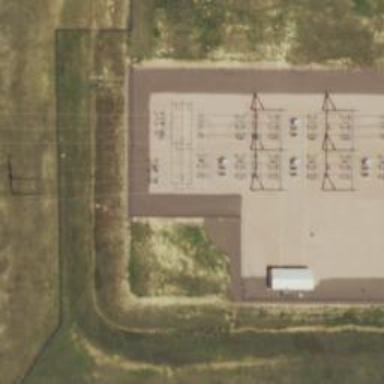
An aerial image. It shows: Switch used for power control.